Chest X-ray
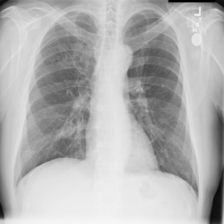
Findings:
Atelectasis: negative
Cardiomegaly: negative
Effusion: negative
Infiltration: negative
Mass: negative
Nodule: negative
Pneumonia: negative
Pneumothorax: negative
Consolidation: negative
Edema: negative
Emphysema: negative
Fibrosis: negative
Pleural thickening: negative
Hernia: negative